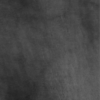
Label: not_dusty